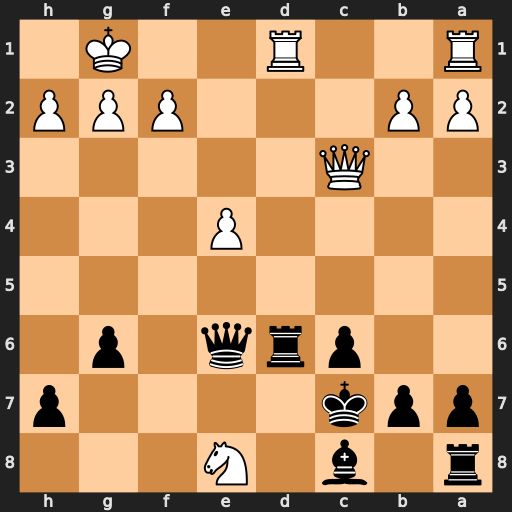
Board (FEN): r1b1N3/ppk4p/2prq1p1/8/4P3/2Q5/PP3PPP/R2R2K1
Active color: b
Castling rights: -
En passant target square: -
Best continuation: Qxe8 Rxd6 Kxd6